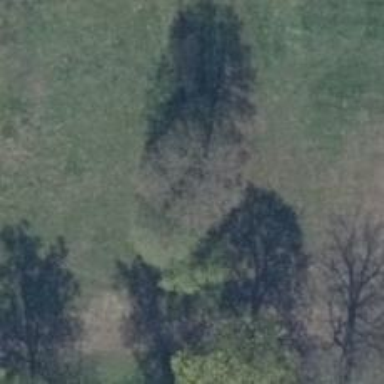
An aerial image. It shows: Deciduous tree with broadleaved leaves.